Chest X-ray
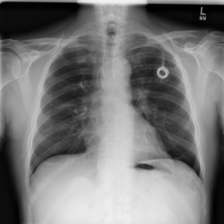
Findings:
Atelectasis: negative
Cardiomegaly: negative
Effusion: negative
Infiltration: negative
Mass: negative
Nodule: negative
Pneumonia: negative
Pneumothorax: negative
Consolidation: negative
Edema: negative
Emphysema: negative
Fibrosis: negative
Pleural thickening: negative
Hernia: negative